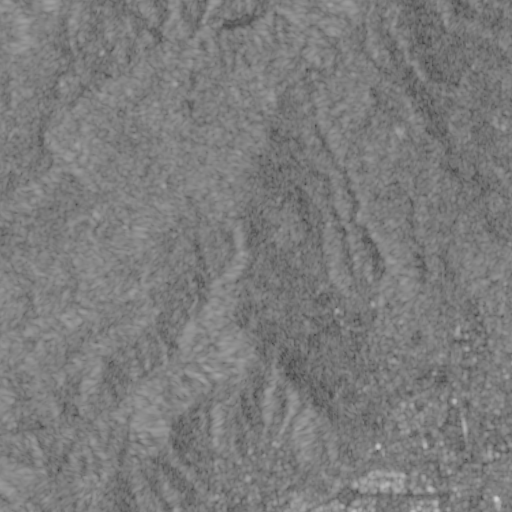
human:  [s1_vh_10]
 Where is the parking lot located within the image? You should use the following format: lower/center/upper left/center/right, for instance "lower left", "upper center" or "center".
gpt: The parking lot is located in the upper center of the image.
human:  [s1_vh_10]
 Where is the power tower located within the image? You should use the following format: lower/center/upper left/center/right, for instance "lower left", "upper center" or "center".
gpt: The power tower is located in the lower left of the image.
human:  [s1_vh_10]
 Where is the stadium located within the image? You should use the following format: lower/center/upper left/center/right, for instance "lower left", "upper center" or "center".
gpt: The stadium is located in the lower right of the image.
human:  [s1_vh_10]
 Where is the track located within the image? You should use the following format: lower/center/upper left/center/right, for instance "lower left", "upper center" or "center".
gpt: The track is located in the lower left of the image.
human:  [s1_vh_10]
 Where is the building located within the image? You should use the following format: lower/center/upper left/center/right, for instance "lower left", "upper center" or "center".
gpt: There is no building in the image.

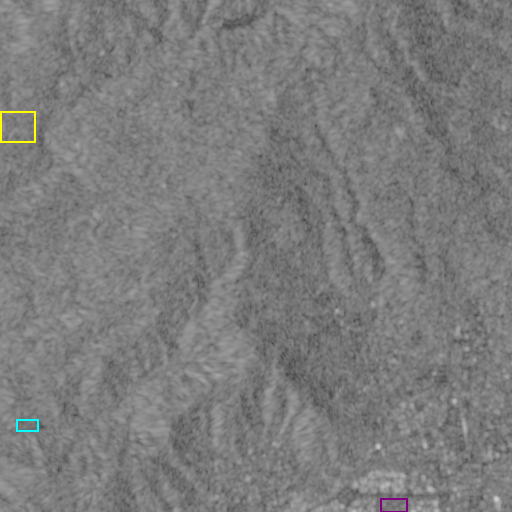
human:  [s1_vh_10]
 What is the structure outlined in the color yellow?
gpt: The structure outlined in yellow is a crop field.
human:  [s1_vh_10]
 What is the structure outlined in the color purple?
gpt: The structure outlined in purple is a park.
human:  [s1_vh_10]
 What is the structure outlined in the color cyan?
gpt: The structure outlined in cyan is a track.
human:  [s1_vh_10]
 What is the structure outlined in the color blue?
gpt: There is no blue outline.